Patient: sex M, age 37
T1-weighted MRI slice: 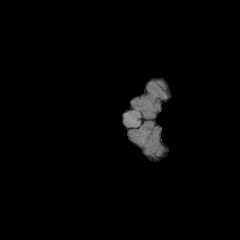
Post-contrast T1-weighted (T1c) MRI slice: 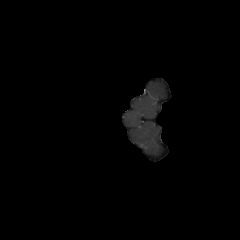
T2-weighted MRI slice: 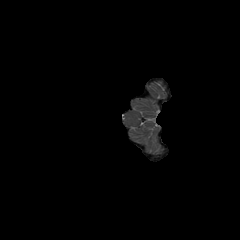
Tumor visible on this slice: no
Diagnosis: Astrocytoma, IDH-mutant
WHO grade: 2